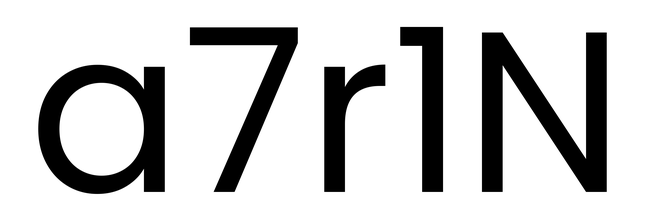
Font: Poppins-Regular